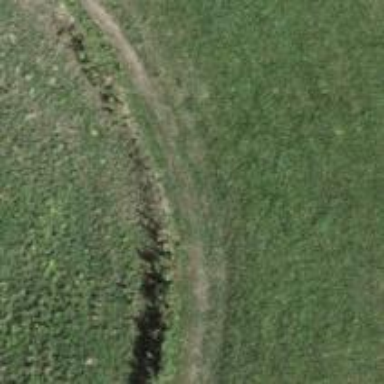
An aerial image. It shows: Excellent grassy track with tracktype grade5.